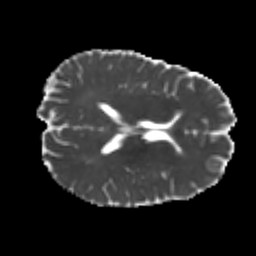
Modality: MD
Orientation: axial
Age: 25
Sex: male
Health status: healthy
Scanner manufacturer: philips
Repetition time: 7.385 s
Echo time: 0.08599 s